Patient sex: F
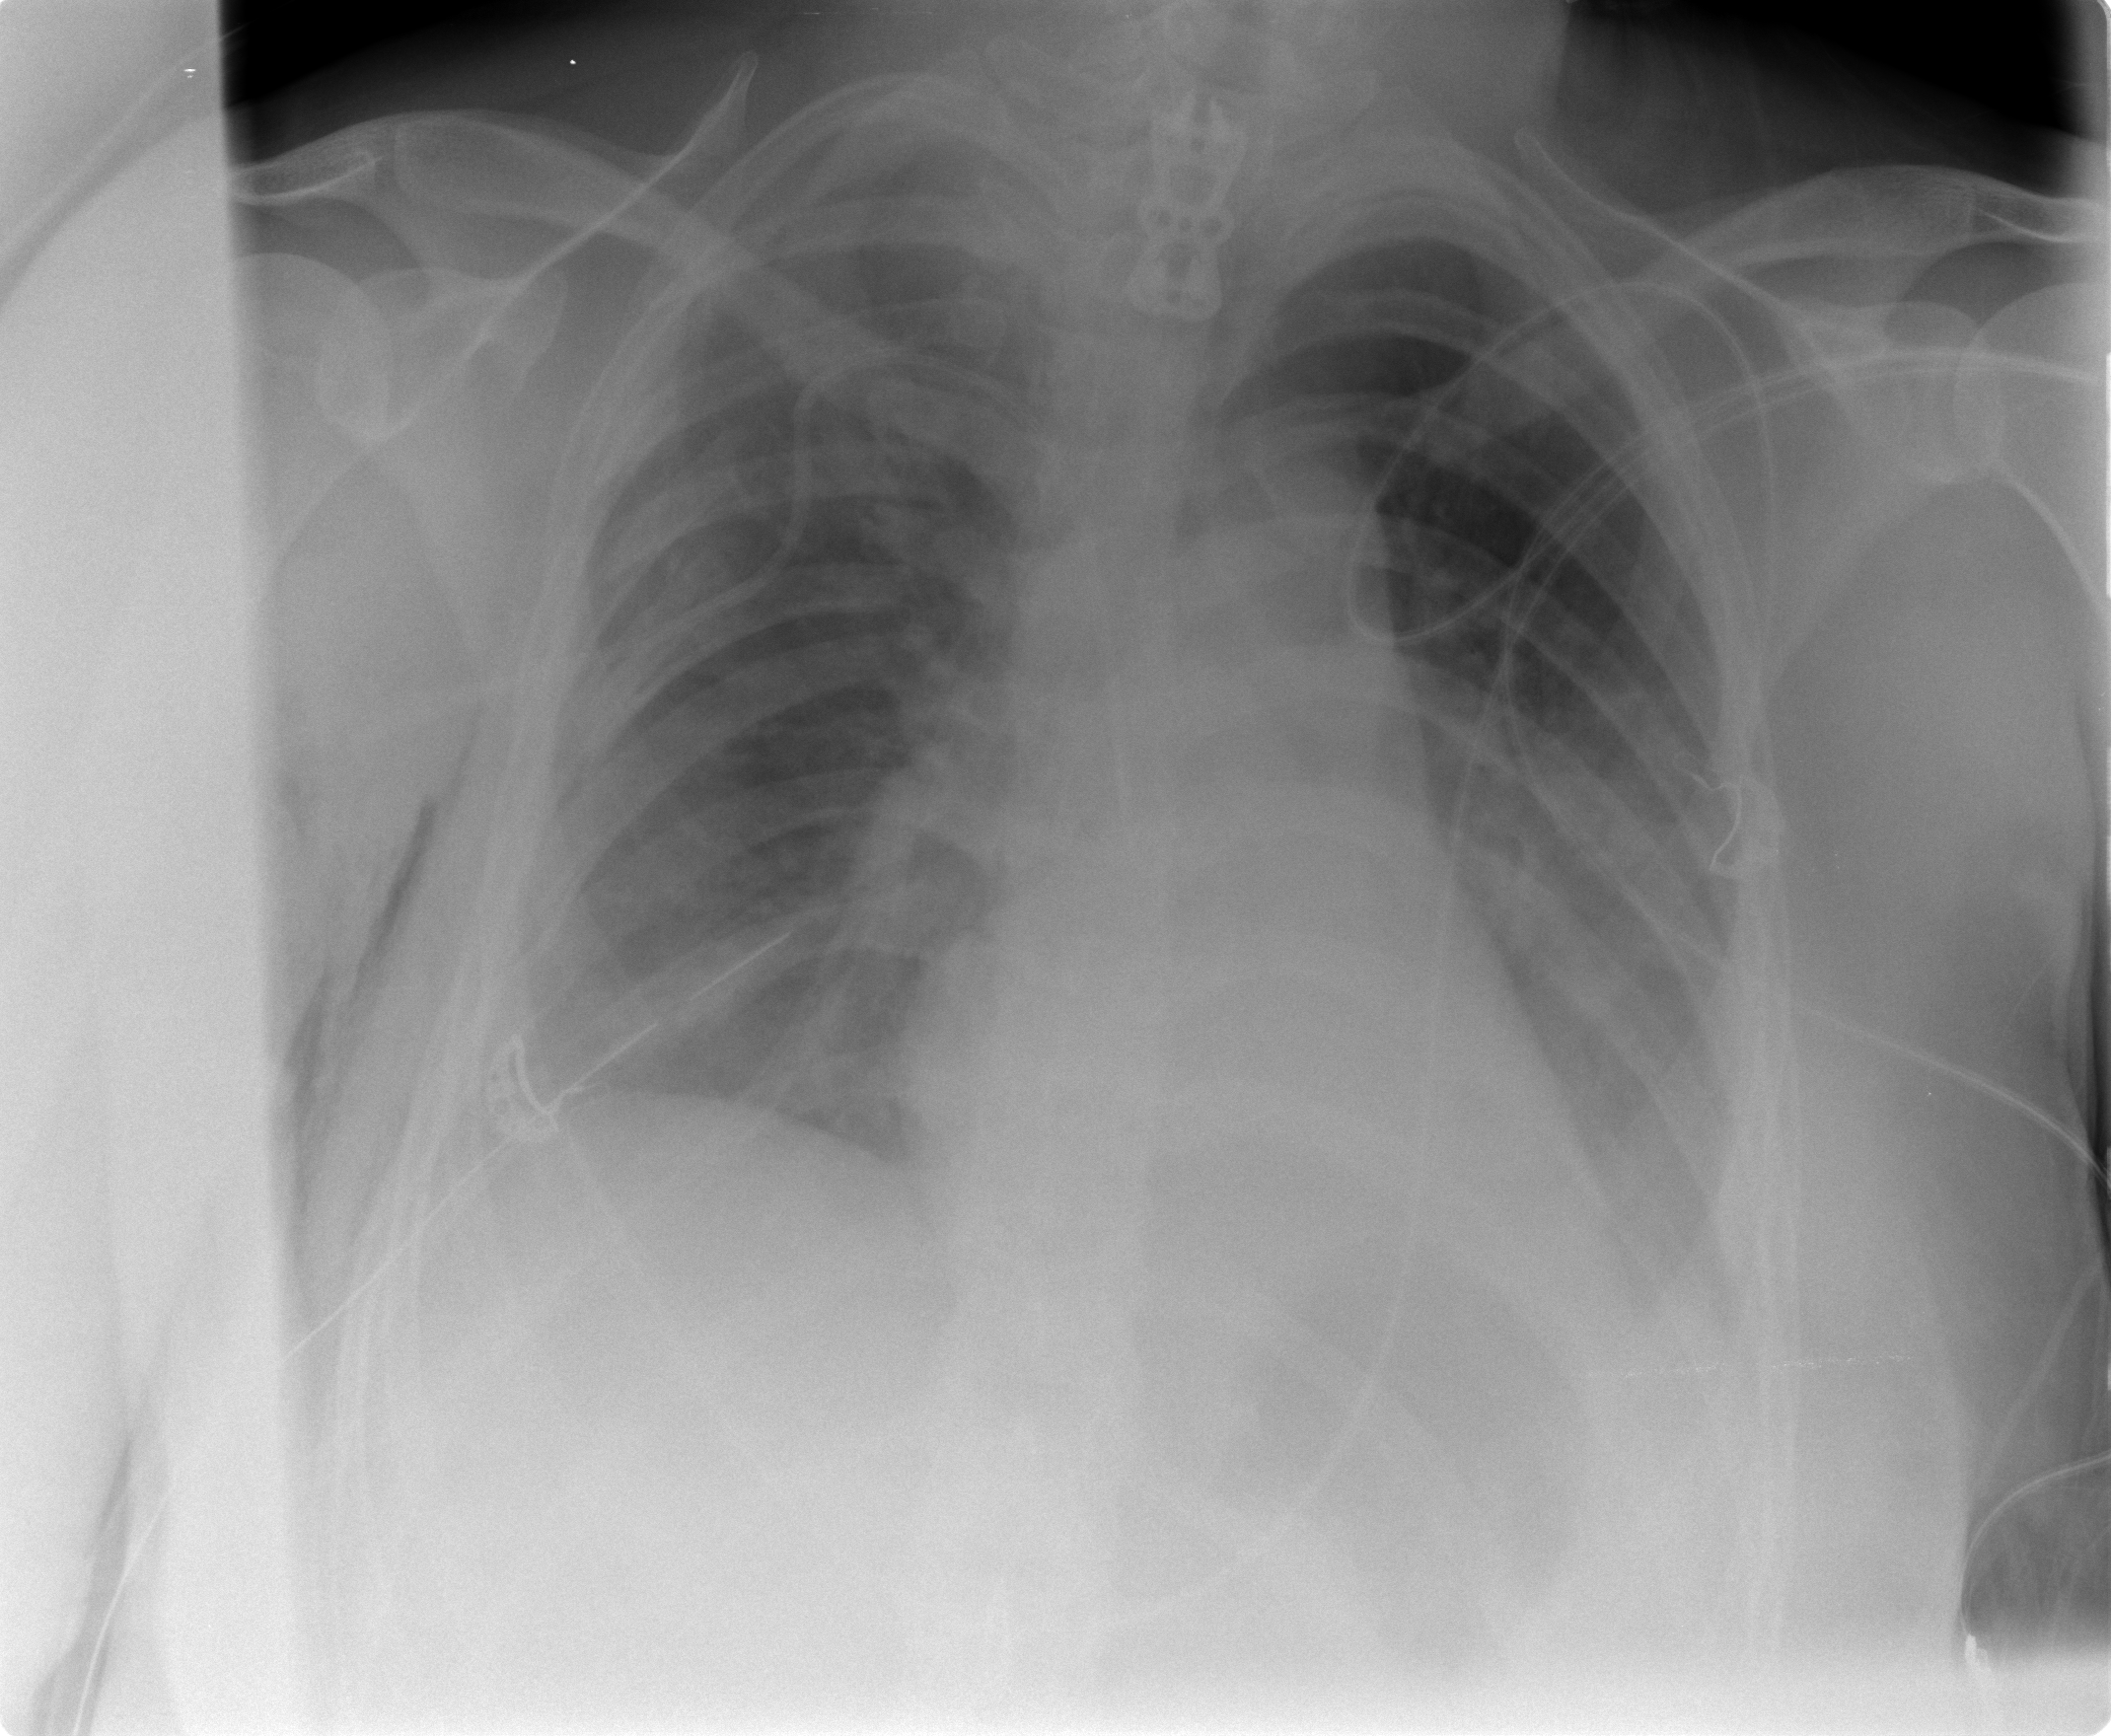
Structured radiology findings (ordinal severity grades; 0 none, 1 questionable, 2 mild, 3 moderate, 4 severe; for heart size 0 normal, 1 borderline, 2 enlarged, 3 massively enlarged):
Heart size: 0
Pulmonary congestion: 0
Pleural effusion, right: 1
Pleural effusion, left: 0
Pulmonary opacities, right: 1
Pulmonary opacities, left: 0
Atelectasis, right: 2
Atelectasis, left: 0